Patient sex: M
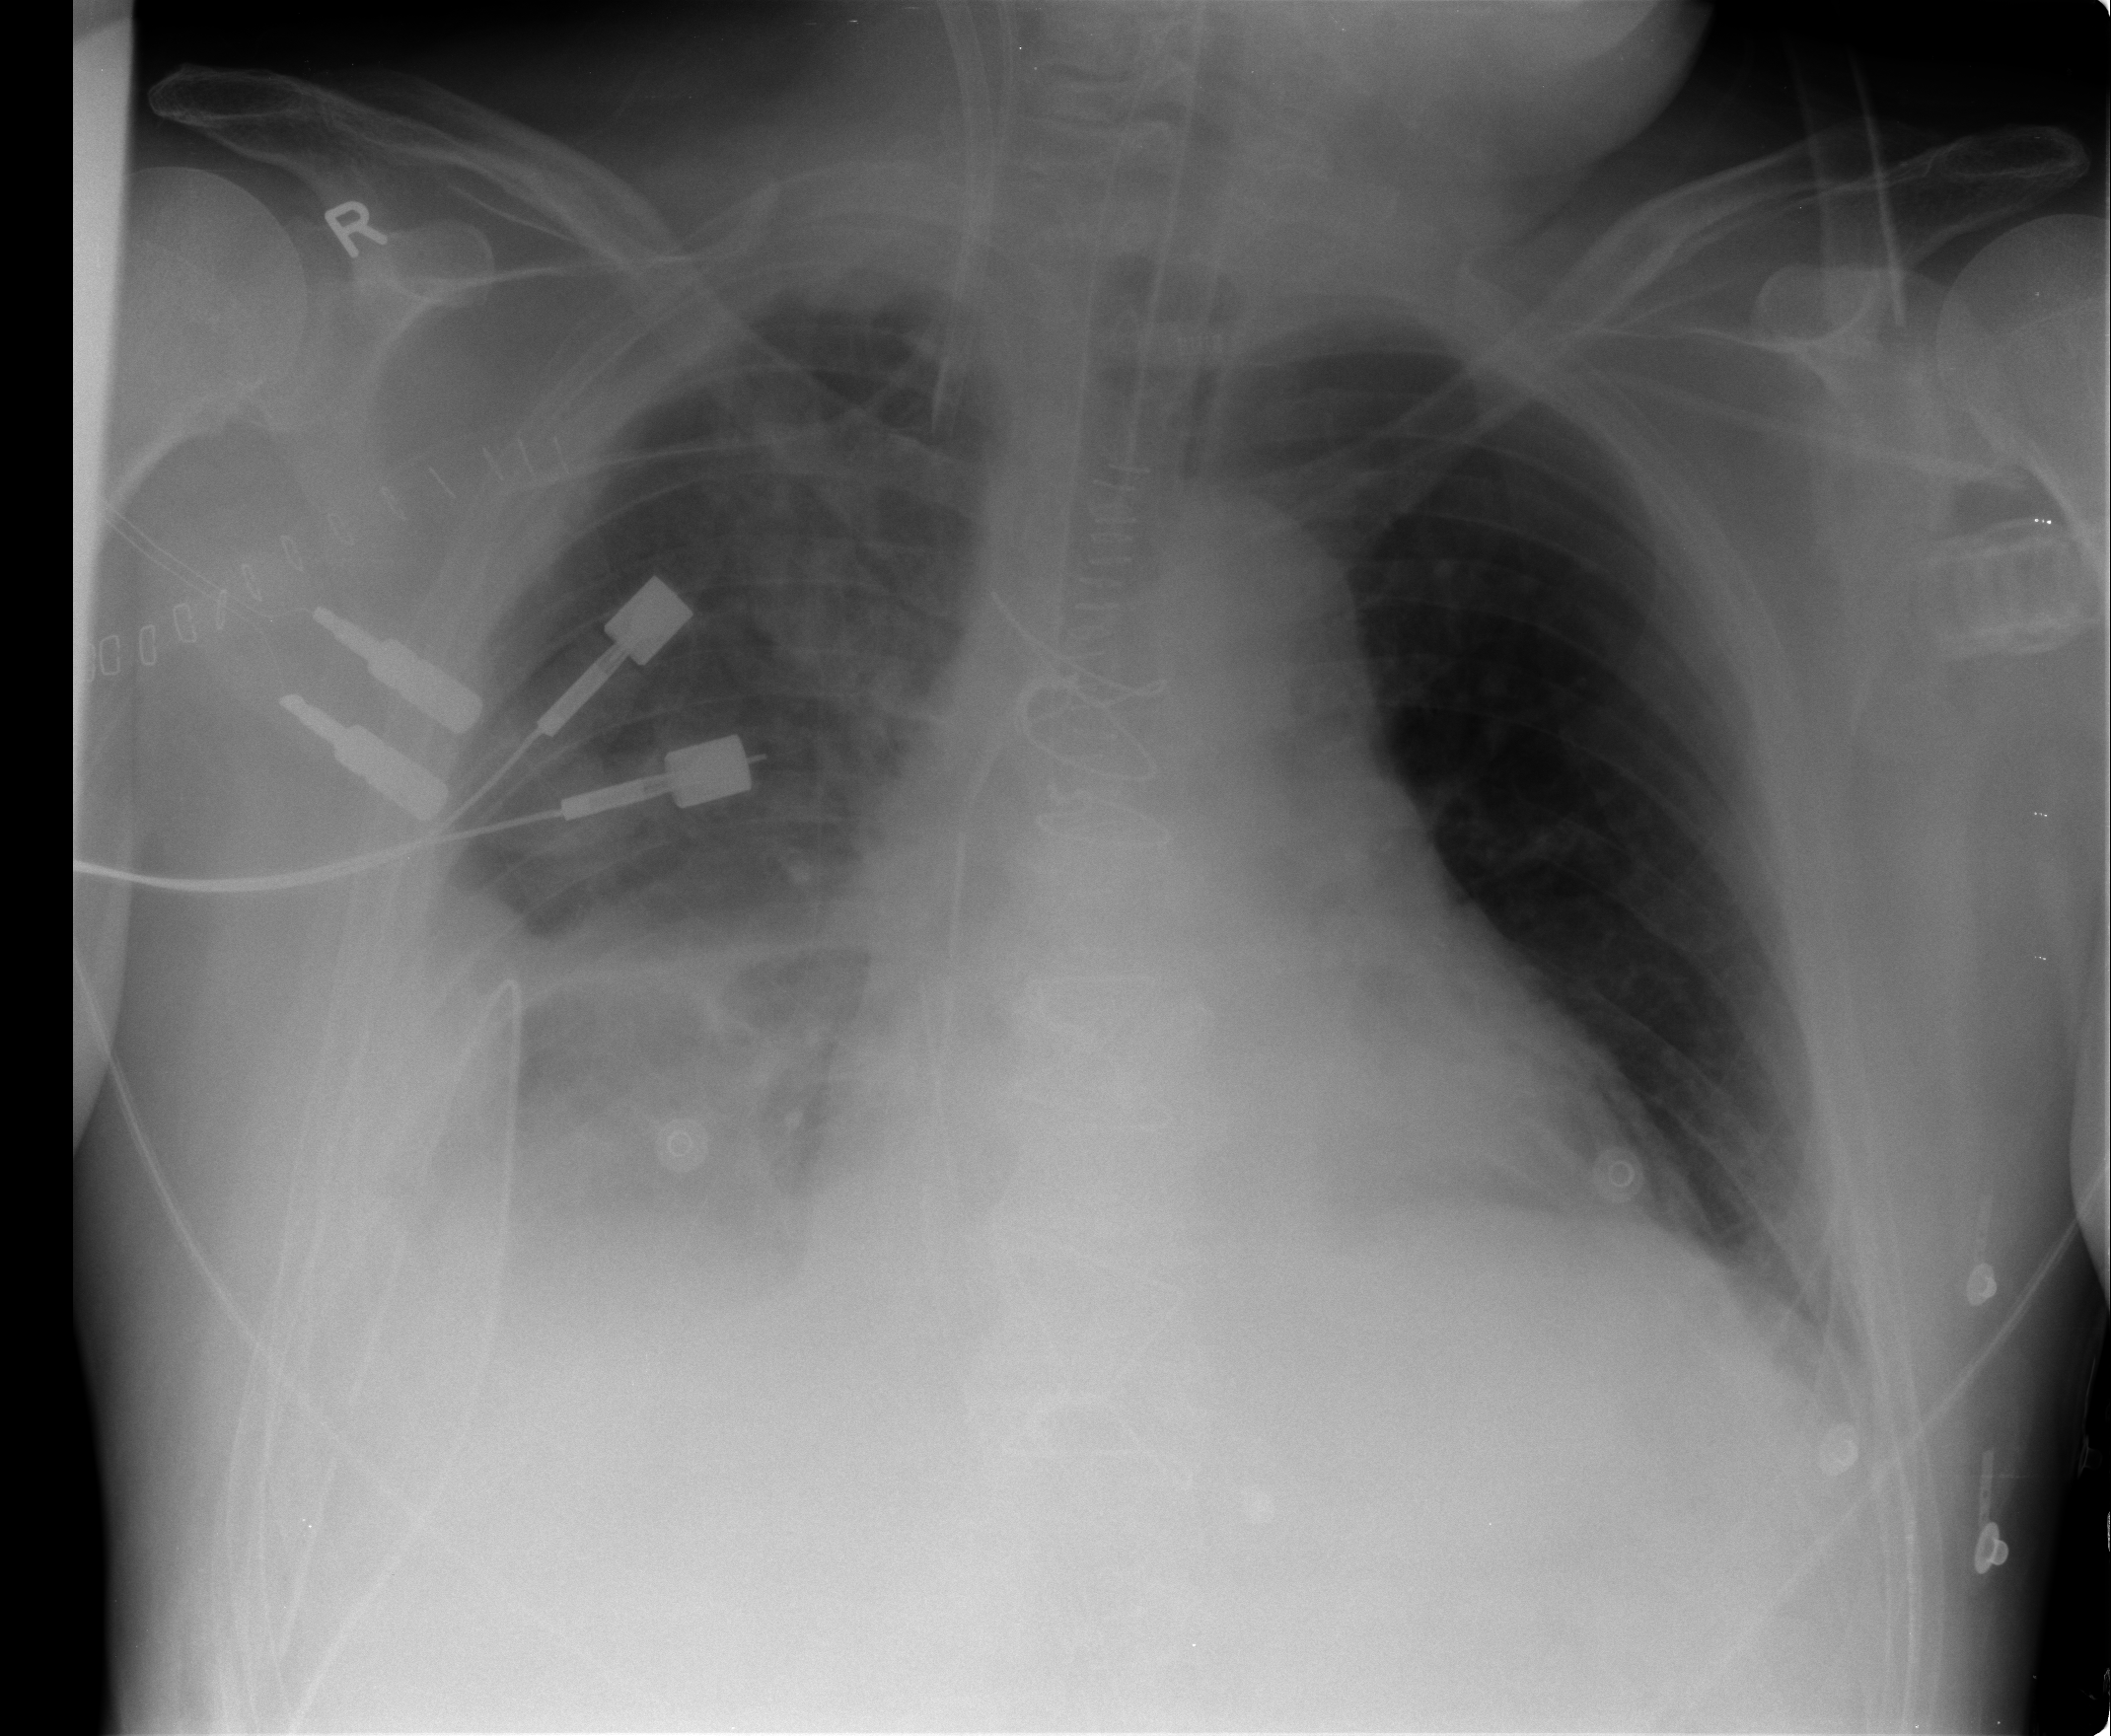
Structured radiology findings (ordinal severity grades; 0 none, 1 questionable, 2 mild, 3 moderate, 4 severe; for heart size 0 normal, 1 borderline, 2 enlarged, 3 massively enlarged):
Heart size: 0
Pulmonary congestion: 1
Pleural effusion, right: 2
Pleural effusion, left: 0
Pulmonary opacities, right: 2
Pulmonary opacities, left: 0
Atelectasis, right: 3
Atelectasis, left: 0